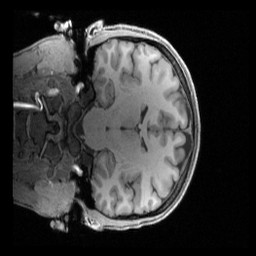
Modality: T1w
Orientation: coronal
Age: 35
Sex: female
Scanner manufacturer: siemens
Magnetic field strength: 3 T
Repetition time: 2.4 s
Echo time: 0.00222 s